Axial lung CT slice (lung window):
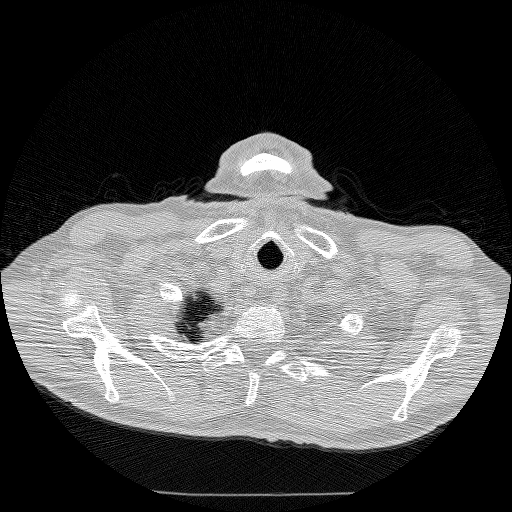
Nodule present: no